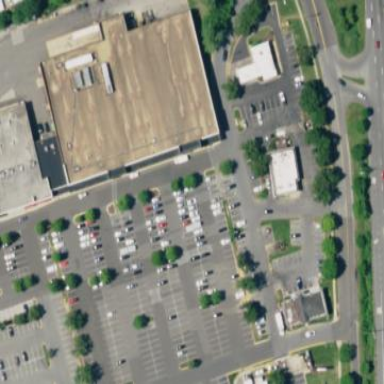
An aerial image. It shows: Retail building housing supermarket.